Current action and preconditions to check: trajectory_clear

Your task: For each precondition in the list above, predict whether it will hold at this action.

Consider the current scene as observed from the mobile robot's camera, and analyze the predicted future states of all dynamic agents (e.g., people, animals, vehicles, or any moving entities) within the NEXT SECOND.

IMPORTANT: Only answer "very likely" if you are absolutely certain—based on strong, clear evidence—that a dynamic agent will violate the precondition in the predicted future state. Do NOT answer "very likely" for unlikely, ambiguous, or low-probability risks.

Ask yourself for each precondition: Is there a high probability, with clear and convincing evidence, that the predicted future states of any dynamic agent will interfere with the predicted future state of the currently executing action within the NEXT SECOND, causing that precondition to fail?

Assess the risk level based on these predictions. Use "likely" or "very likely" if motions create a clear risk of interference.

Use "neutral" or "improbable" if agents are nearby but their predicted paths are clearly diverging or non-conflicting.

Failure Risk Categories: "very improbable", "improbable", "neutral", "likely", "very likely"

Answer Format: Output ONLY the probability_of_failure value from these categories: "very improbable", "improbable", "neutral", "likely", "very likely"

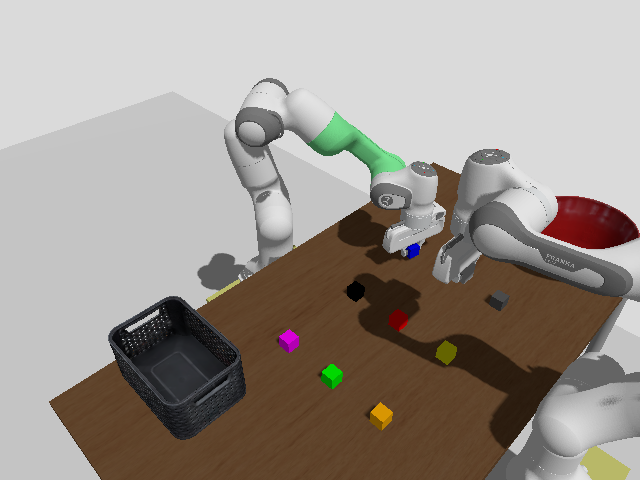

Answer: very improbable